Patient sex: F
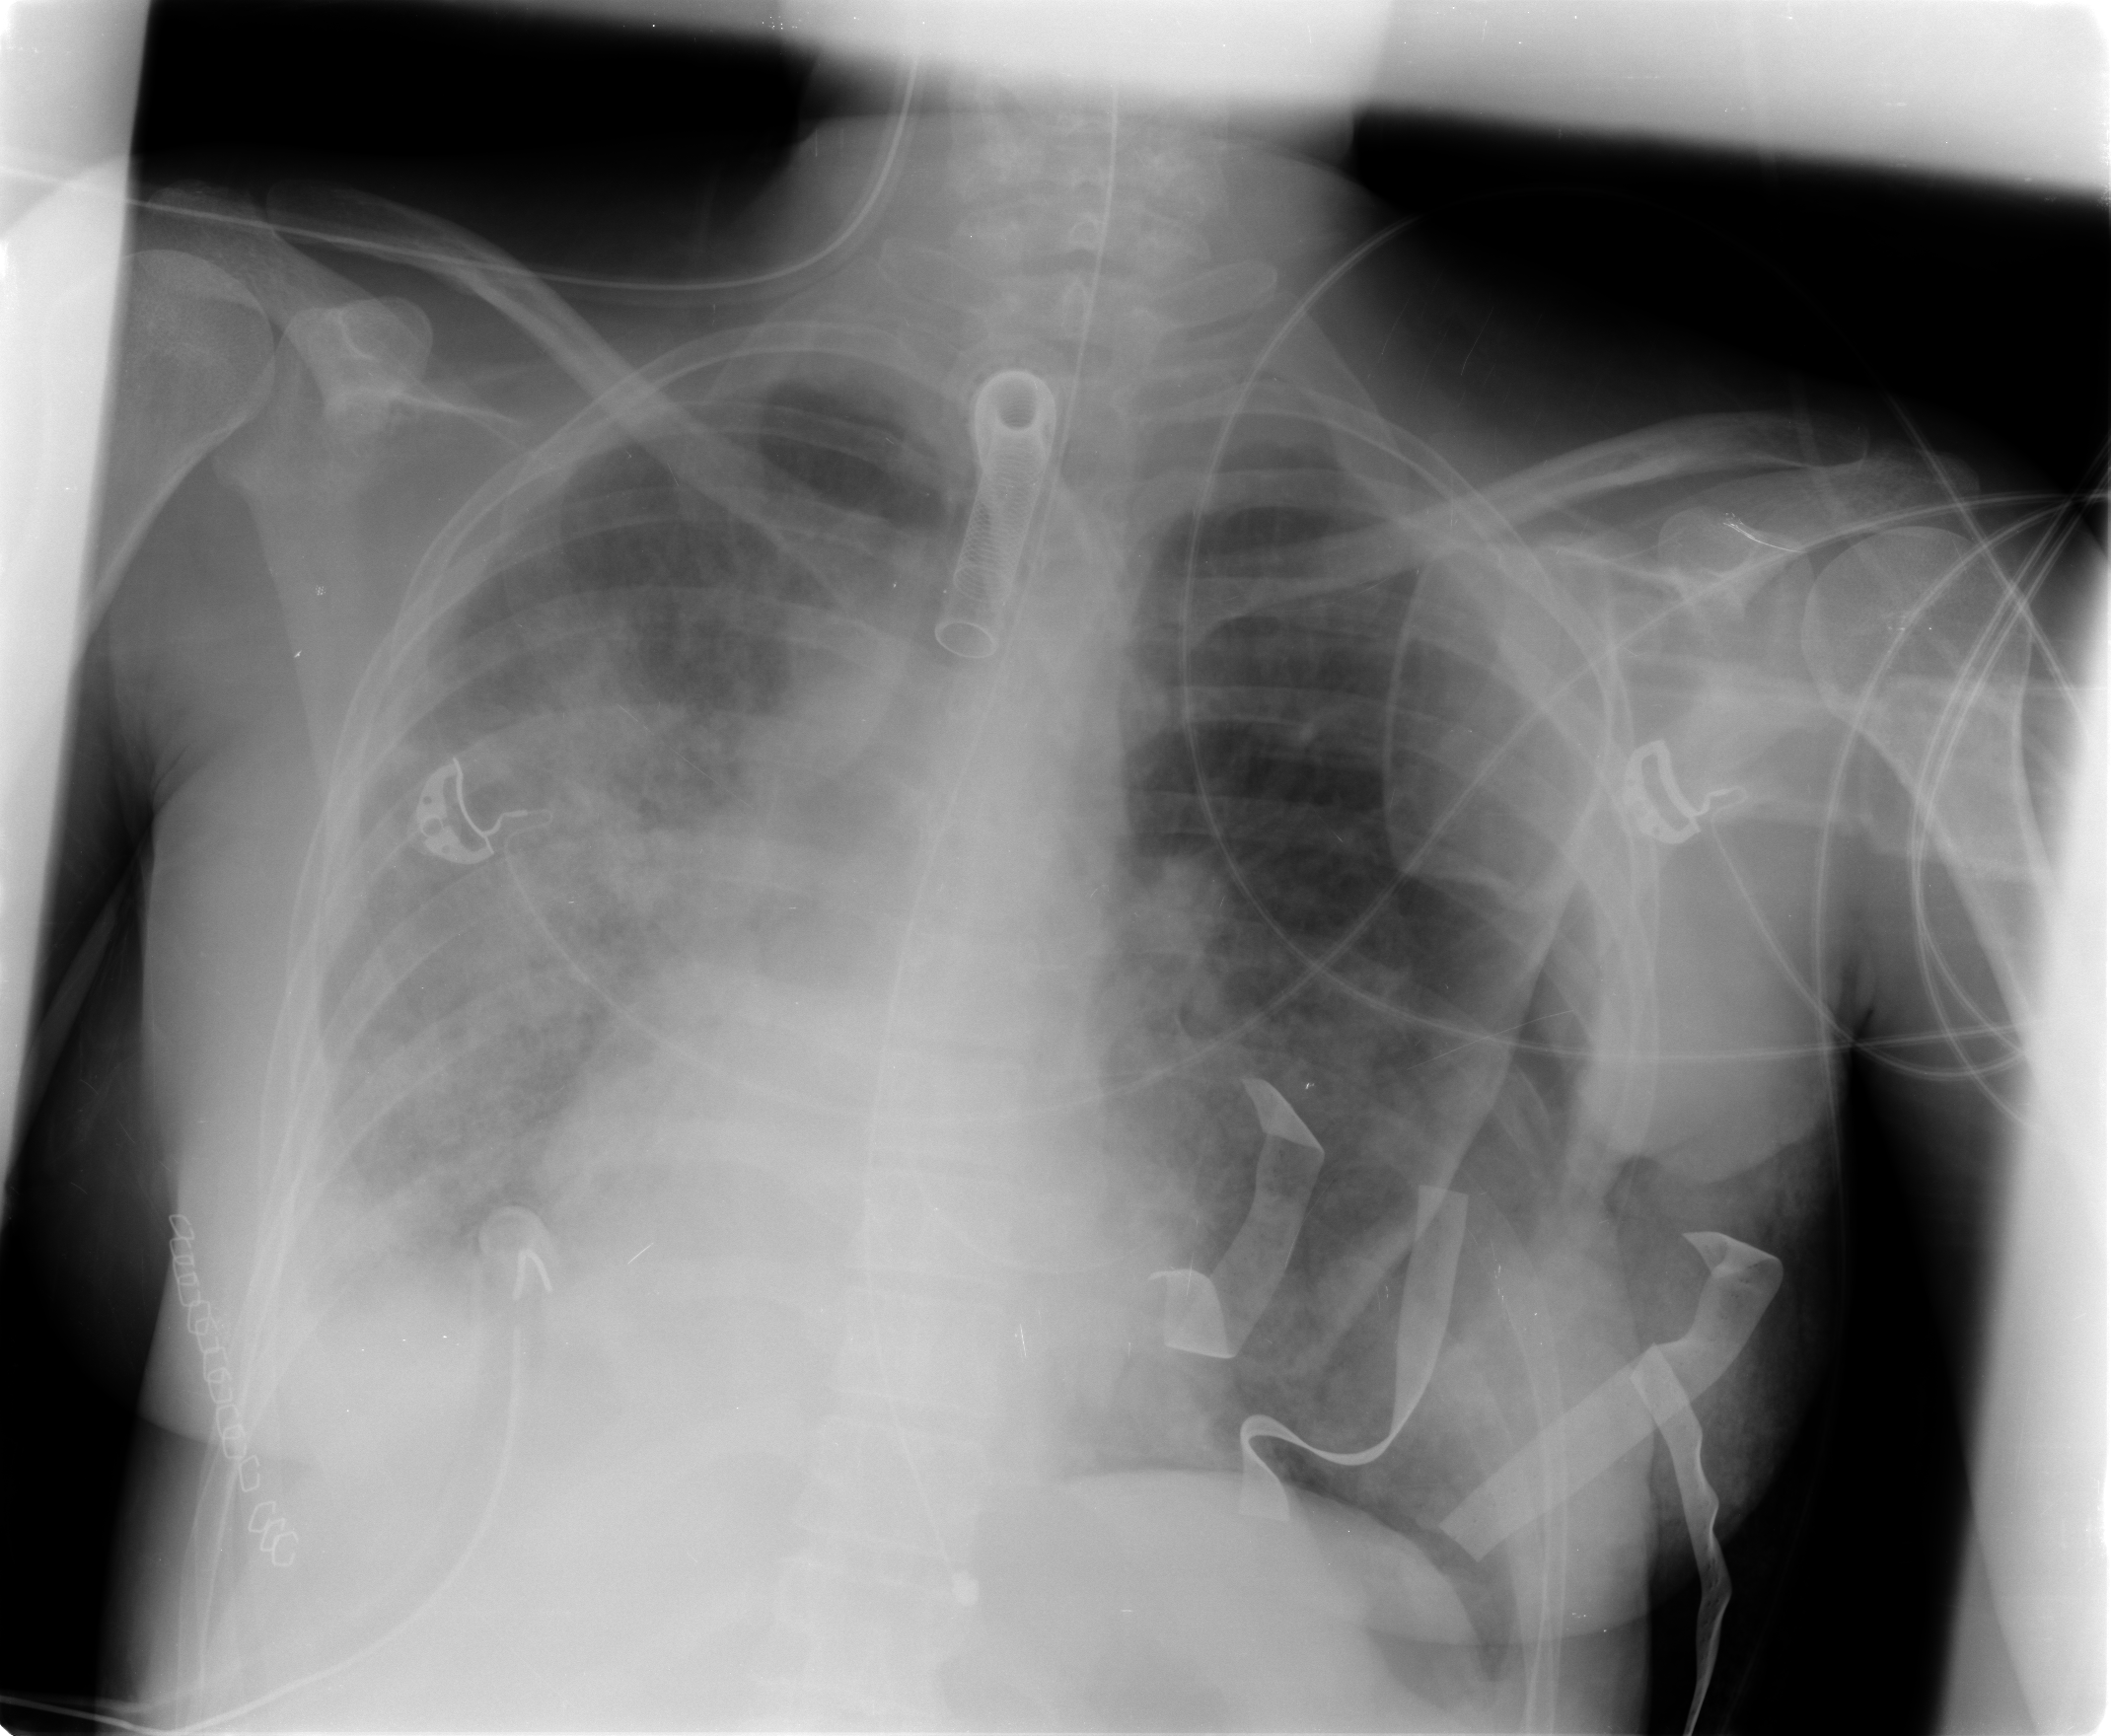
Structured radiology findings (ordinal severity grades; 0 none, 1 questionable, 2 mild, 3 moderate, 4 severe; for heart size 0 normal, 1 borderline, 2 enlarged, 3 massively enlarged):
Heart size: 0
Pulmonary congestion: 3
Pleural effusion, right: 3
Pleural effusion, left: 2
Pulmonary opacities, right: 4
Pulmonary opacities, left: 3
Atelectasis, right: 3
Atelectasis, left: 2